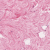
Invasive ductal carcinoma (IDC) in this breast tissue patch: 0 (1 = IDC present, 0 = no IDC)